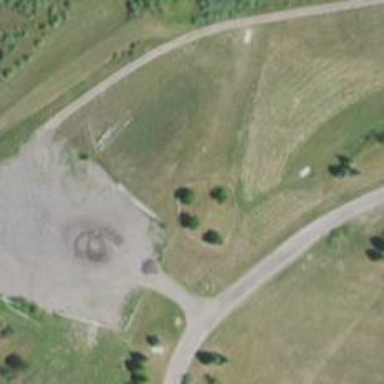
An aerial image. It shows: Path leading to disc golf hole.